Field crop: tomato
Growth stage: 2
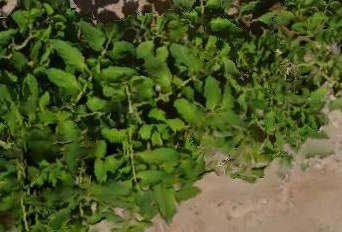
Species: tomato